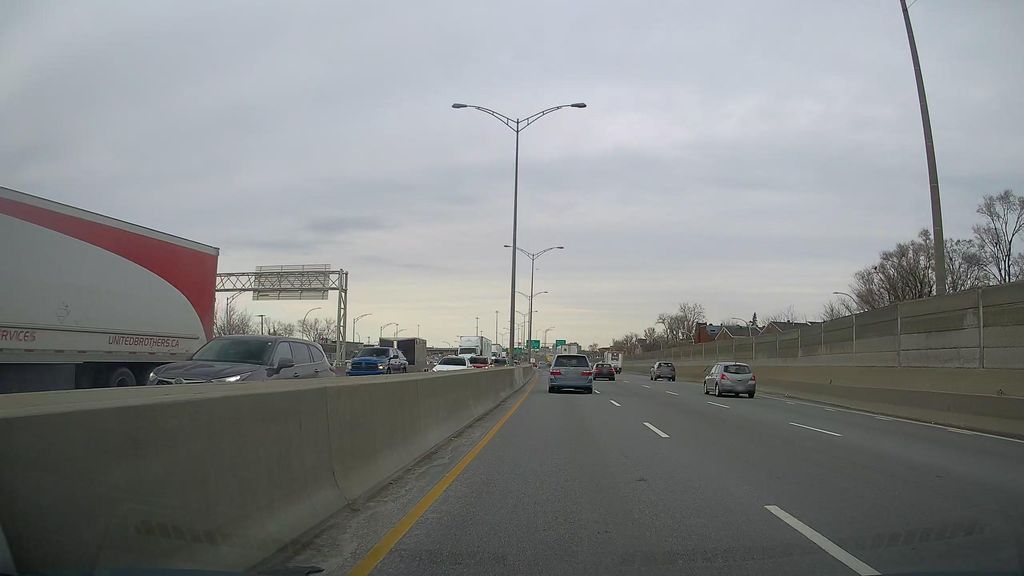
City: montreal